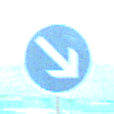
Verkehrszeichen: VorgeschriebeneVorbeifahrtRechts
Umgebung: Roofed, Special
Tageszeit: MorningAfternoon
Wetter: PartlyCloudy
Licht: Natural
Jahreszeit: NotSpecified
Kontrast: MediumContrast